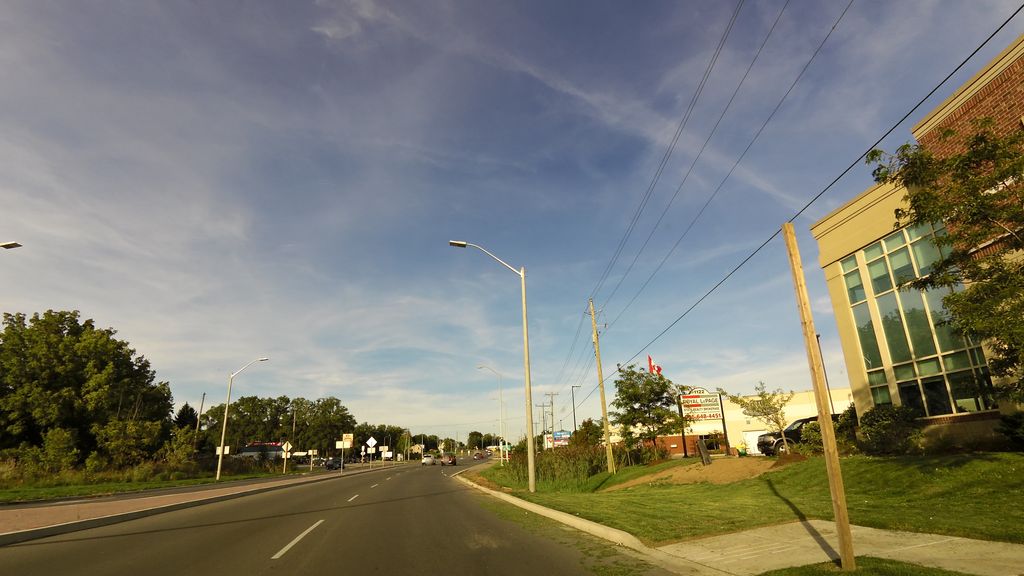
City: hamilton